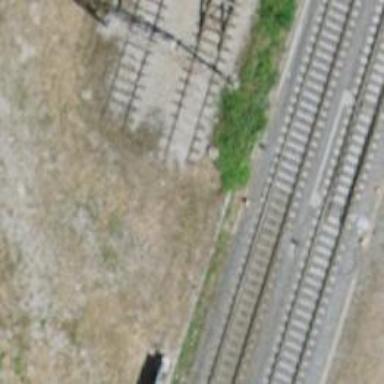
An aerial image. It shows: Railway buffer stop.